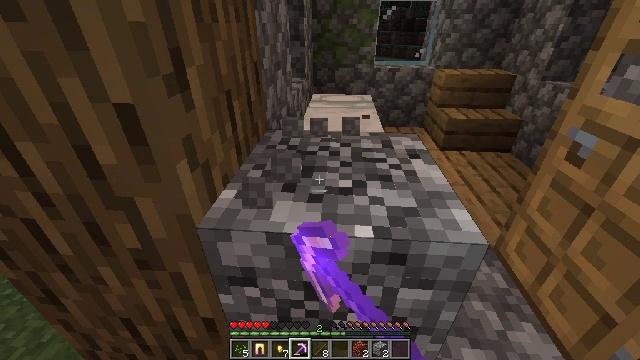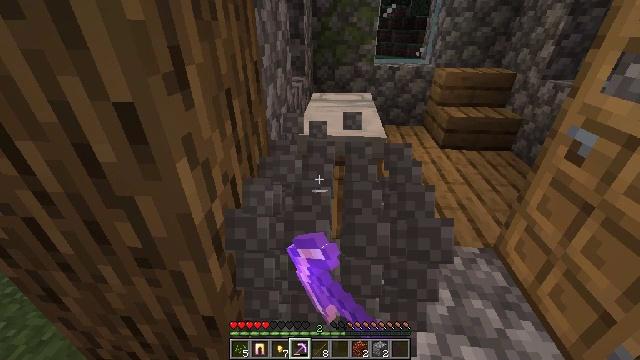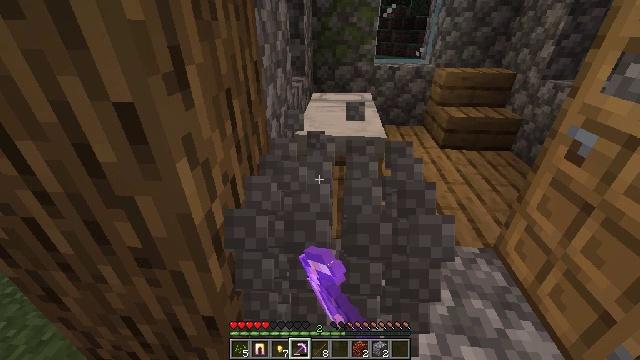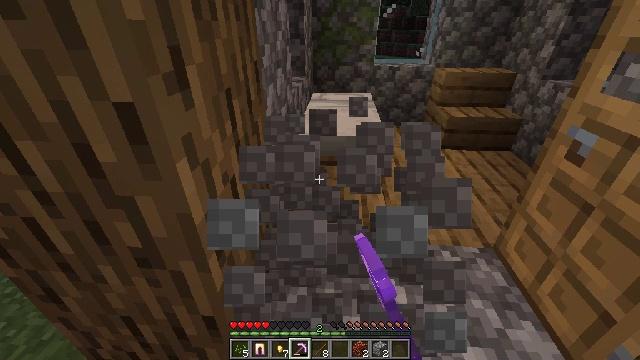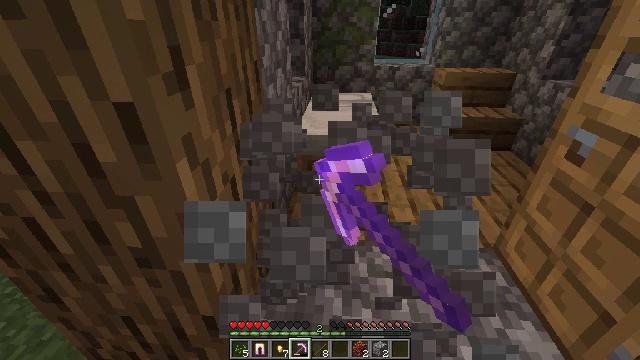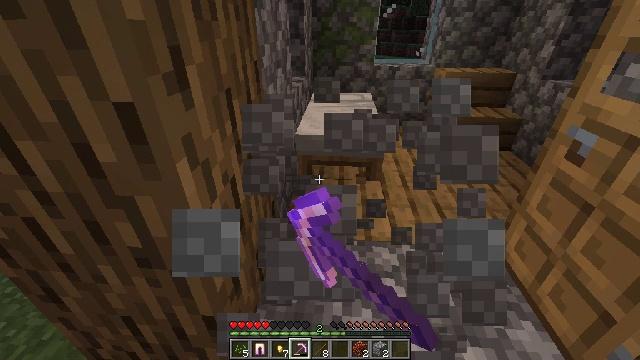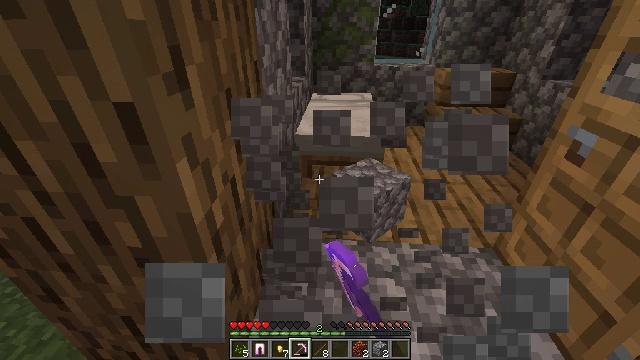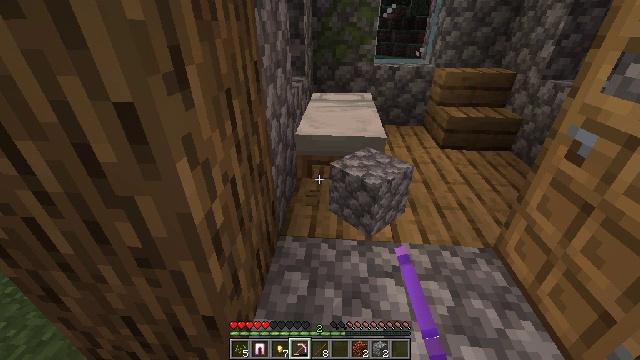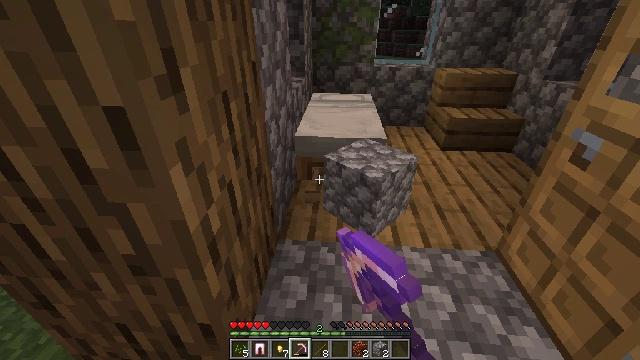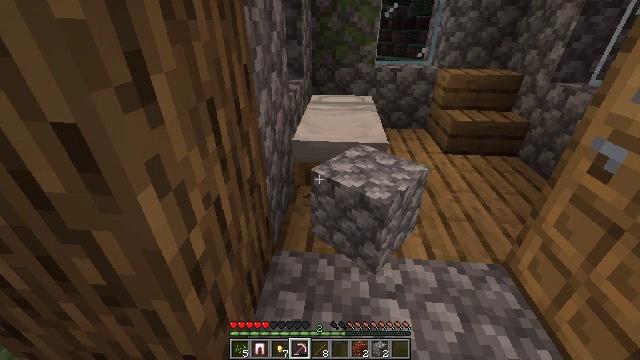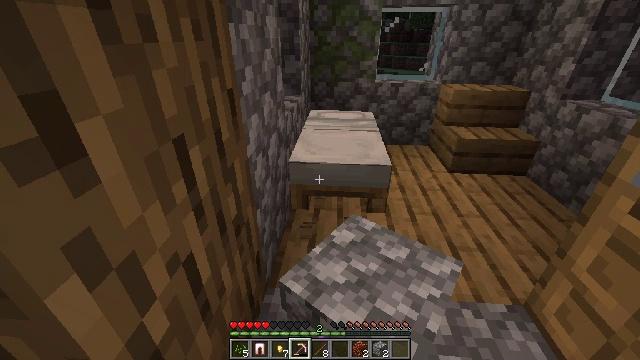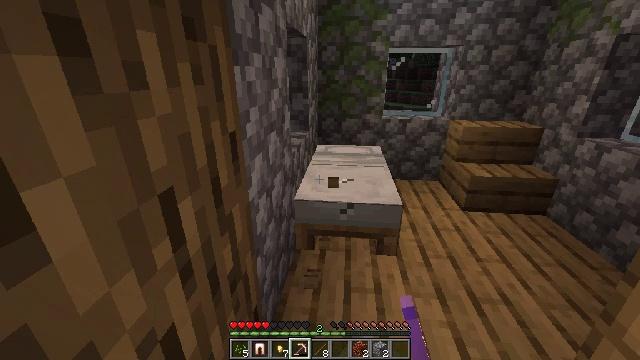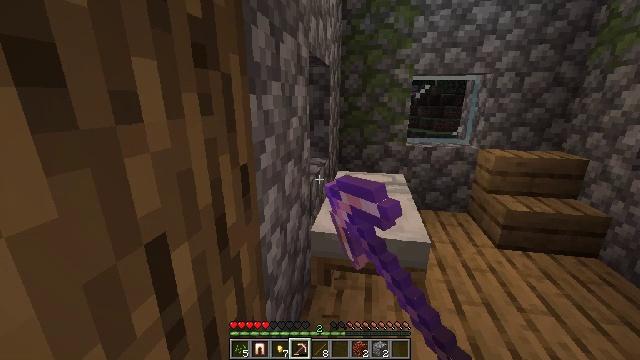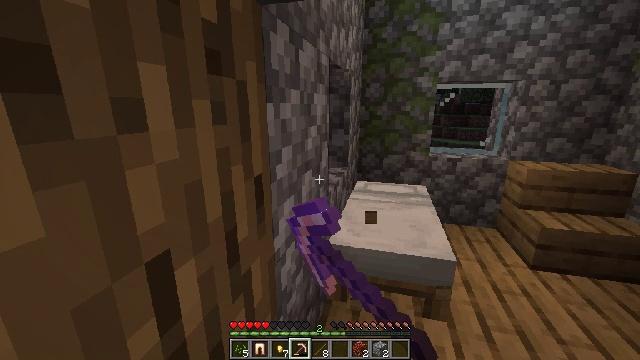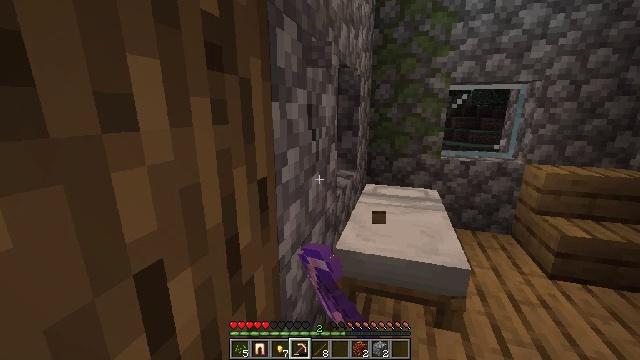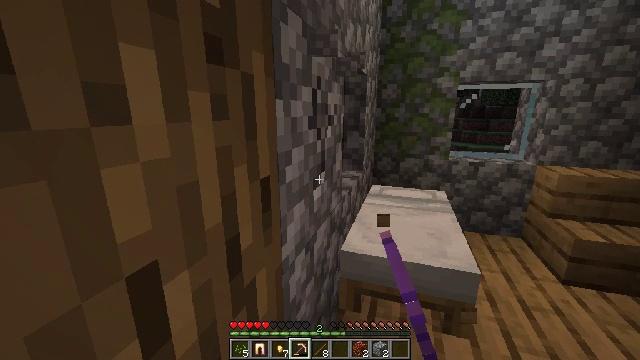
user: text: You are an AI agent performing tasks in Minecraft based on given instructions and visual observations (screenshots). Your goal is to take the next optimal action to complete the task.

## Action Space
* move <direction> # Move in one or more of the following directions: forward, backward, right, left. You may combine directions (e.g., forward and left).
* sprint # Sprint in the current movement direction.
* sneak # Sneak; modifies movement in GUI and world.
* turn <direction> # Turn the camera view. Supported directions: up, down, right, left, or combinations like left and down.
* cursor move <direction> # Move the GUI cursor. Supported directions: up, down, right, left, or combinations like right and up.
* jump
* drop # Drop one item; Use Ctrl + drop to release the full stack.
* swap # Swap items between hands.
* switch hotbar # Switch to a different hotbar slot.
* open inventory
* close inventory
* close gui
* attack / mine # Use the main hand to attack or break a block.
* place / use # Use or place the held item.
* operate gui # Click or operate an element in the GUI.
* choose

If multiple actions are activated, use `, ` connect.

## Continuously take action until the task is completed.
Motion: motion action
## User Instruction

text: Break the cobblestone to create a path.
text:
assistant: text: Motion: attack / mine
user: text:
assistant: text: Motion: attack / mine
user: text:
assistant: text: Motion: attack / mine
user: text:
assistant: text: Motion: attack / mine
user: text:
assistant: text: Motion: attack / mine
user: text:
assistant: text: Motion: attack / mine
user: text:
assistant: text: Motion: attack / mine
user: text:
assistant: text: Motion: move forward, attack / mine
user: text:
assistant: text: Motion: move forward, attack / mine
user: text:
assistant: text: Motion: move forward, turn up, attack / mine
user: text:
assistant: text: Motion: move forward, turn left and up, attack / mine
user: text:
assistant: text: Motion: turn left and up, attack / mine
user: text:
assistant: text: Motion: turn left and up, attack / mine
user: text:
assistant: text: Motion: turn left, attack / mine
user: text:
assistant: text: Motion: turn left, attack / mine
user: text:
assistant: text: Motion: move forward, turn left, attack / mine
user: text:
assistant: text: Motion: move forward, turn left and up, attack / mine
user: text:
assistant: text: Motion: move forward, attack / mine
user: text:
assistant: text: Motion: move forward, attack / mine
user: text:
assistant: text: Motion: attack / mine
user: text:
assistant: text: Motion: turn up, attack / mine
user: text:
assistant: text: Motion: turn up, attack / mine
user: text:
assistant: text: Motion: attack / mine
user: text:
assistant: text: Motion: attack / mine
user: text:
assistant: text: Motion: attack / mine
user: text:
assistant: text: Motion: attack / mine
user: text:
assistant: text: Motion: turn left, attack / mine
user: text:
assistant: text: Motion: turn left, attack / mine
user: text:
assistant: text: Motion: turn left, attack / mine
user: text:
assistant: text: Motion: attack / mine